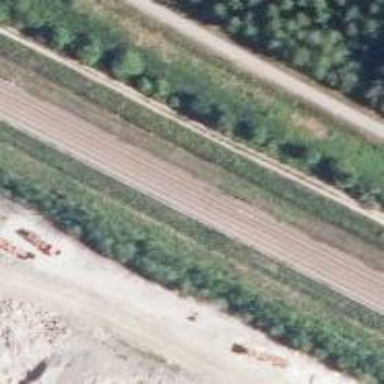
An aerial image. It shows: Railway signal with catenary mast.